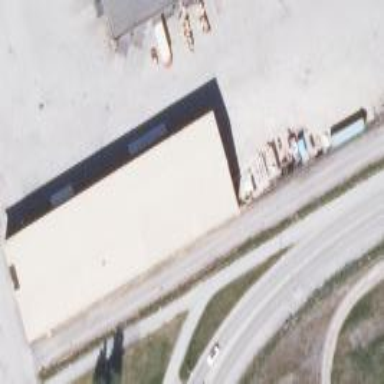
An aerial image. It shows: Warehouse building.